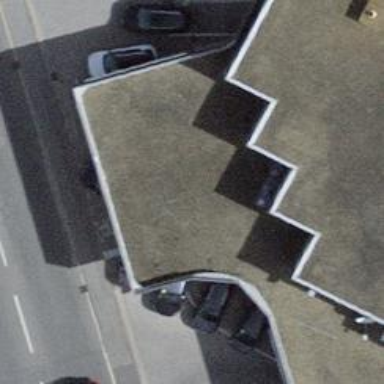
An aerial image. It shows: Shop that sells cars.